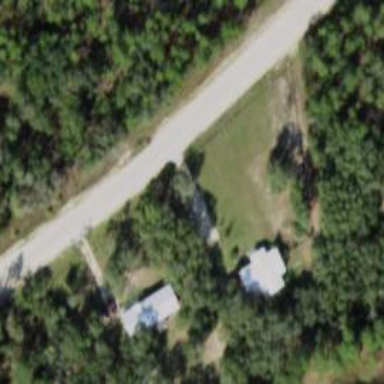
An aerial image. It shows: Driveway.